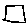
Label: square